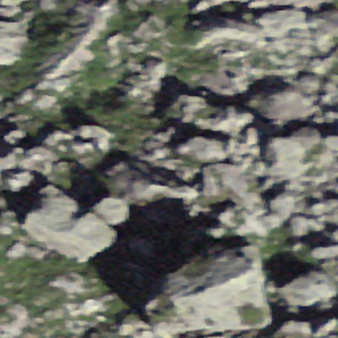
Label: bouldering_area